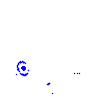
Particle: kaon